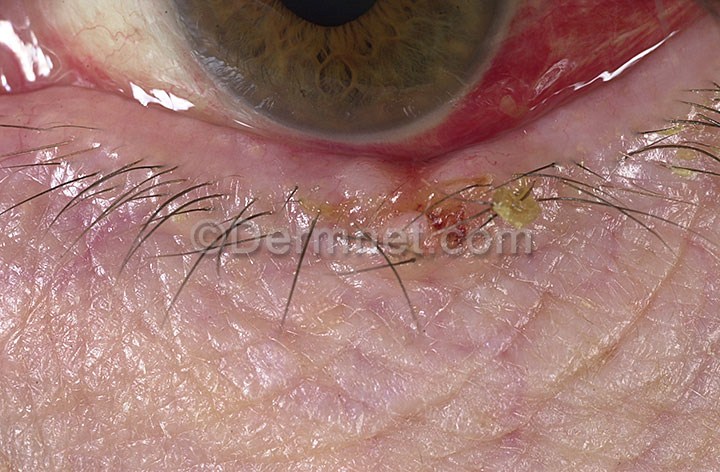
Disease: Actinic Keratosis Basal Cell Carcinoma and other Malignant Lesions